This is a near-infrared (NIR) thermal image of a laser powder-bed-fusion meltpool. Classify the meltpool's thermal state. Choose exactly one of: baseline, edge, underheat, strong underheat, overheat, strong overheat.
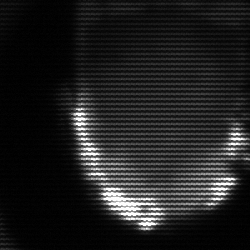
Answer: baseline